Chest X-ray. View position: AP
Patient age: 58
Patient sex: M
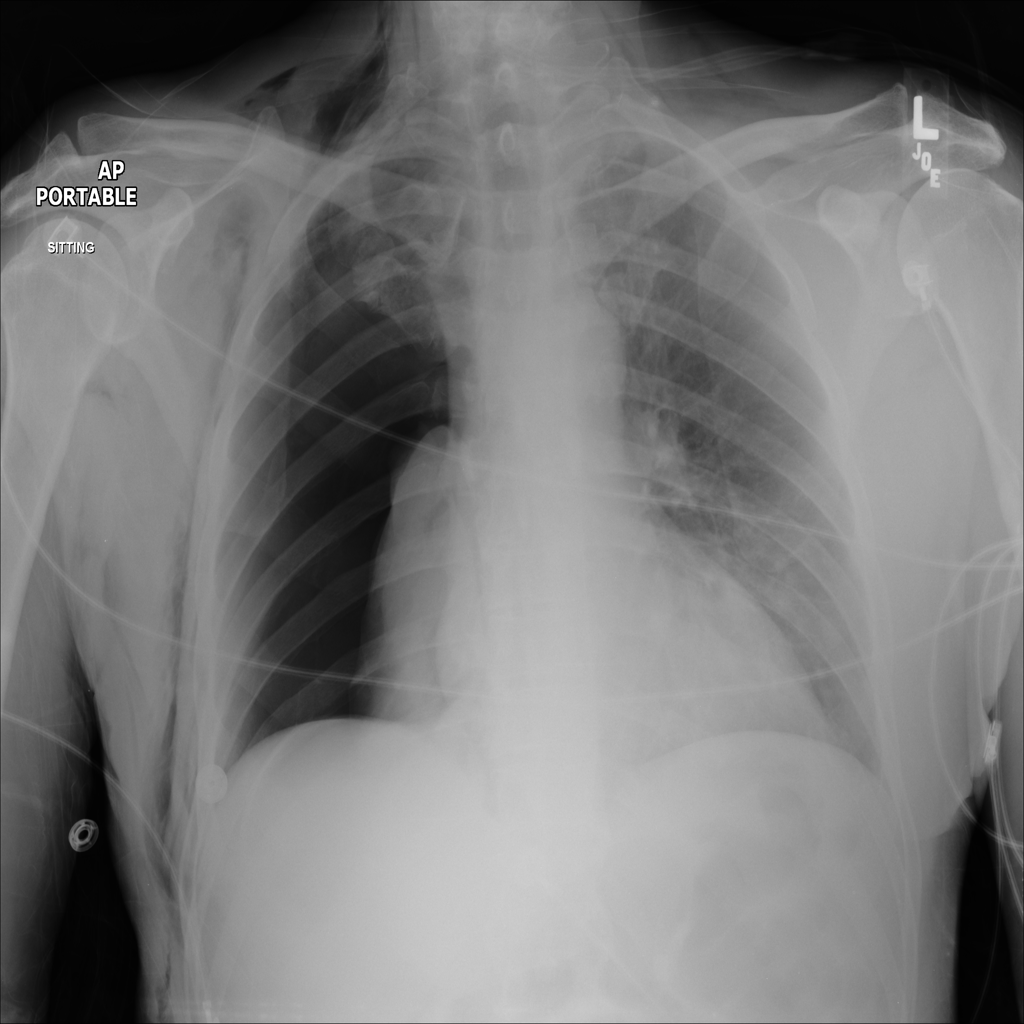
Finding: Pneumothorax